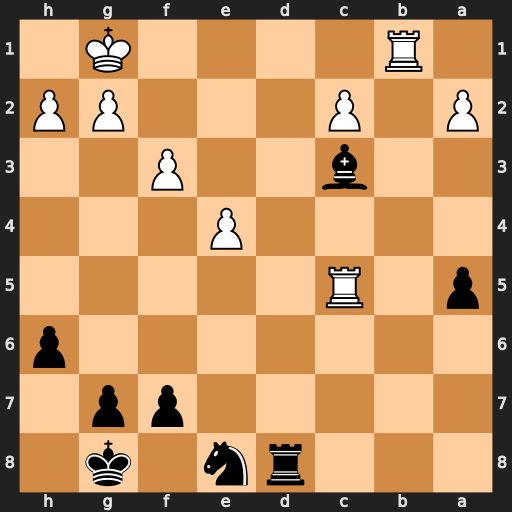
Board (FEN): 3rn1k1/5pp1/7p/p1R5/4P3/2b2P2/P1P3PP/1R4K1
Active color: b
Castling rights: -
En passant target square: -
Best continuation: Bd4+ Kf1 Bxc5